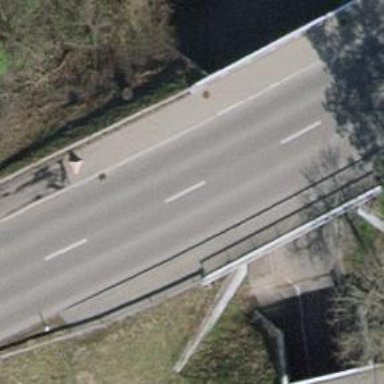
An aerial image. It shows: Tertiary road on asphalt surface crossing over bridge.